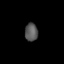
Tissue: skin
Cell type: Epithelial cells
Senescence score: 0.2612
Nuclear area (px): 227
Mean DAPI intensity: 87.555